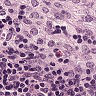
Metastatic tissue present: no